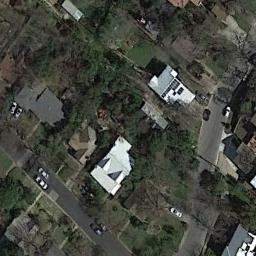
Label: medium_residential